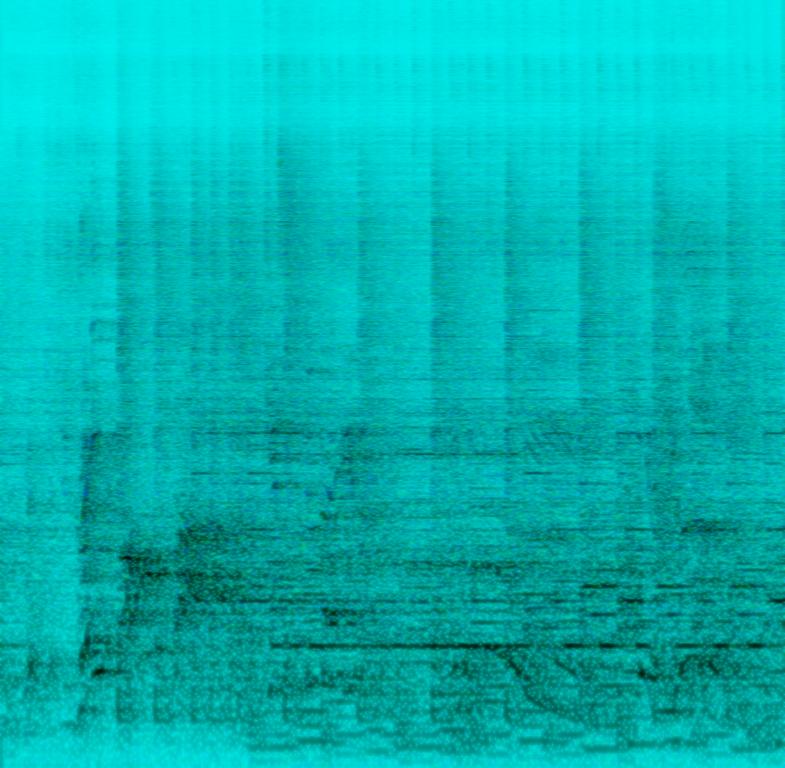
Fun, energetic music played back live in a large room. Boomy low fidelity sound. The music itself is rock n' roll from the 1950's featuring boogie woogie piano, loud drums and a charismatic male singer.